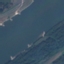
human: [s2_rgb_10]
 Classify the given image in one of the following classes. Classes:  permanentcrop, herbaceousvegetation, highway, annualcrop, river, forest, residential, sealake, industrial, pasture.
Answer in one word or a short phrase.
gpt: River